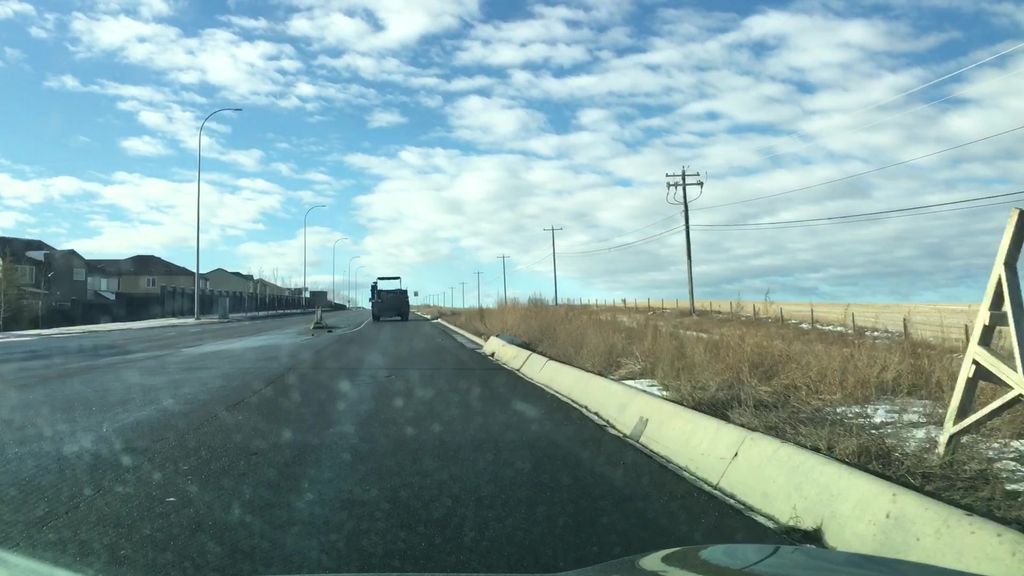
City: calgary